Field crop: maize
Growth stage: 1
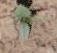
Species: datura